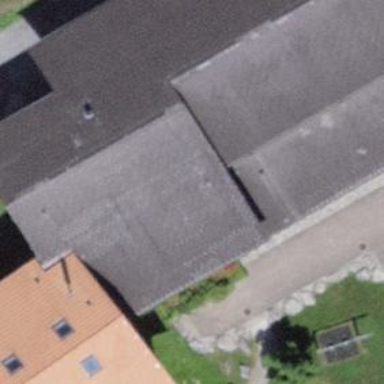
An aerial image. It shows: School building.